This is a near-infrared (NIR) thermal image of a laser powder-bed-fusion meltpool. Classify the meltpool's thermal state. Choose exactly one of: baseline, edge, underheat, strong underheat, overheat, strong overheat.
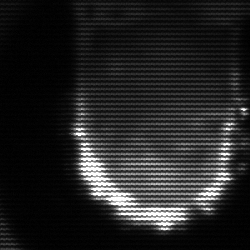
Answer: baseline